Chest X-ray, PA view. Patient: 38 years old, sex M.
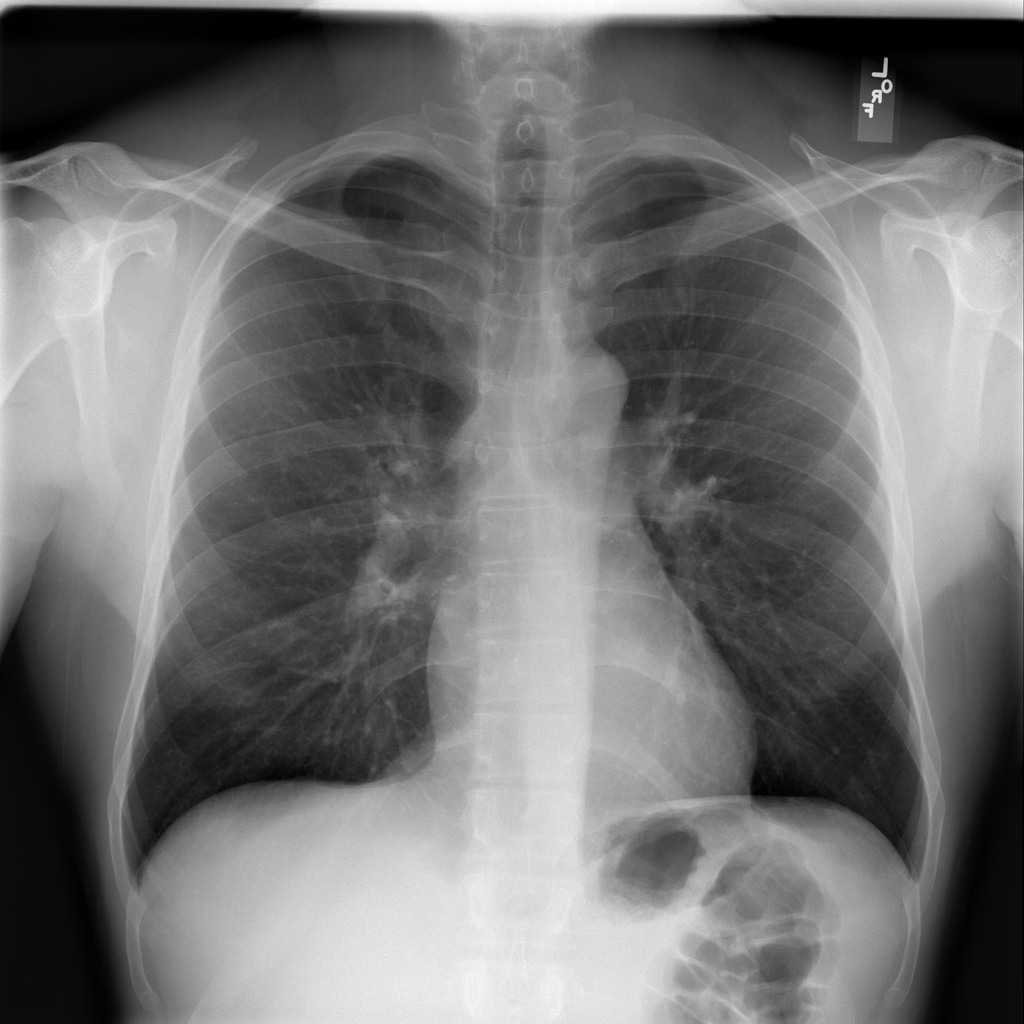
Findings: Pleural_Thickening